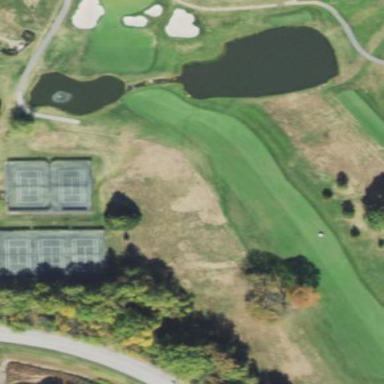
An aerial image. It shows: Golf fairway surrounded by grass.